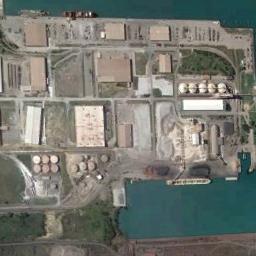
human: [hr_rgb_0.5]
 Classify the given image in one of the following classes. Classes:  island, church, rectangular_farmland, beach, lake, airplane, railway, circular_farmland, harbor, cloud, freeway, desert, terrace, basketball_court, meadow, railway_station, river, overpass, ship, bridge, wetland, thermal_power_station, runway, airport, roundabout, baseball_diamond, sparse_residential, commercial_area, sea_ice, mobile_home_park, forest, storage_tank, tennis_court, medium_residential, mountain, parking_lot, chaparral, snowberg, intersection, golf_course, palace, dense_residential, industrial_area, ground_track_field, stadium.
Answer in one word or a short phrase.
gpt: industrial_area